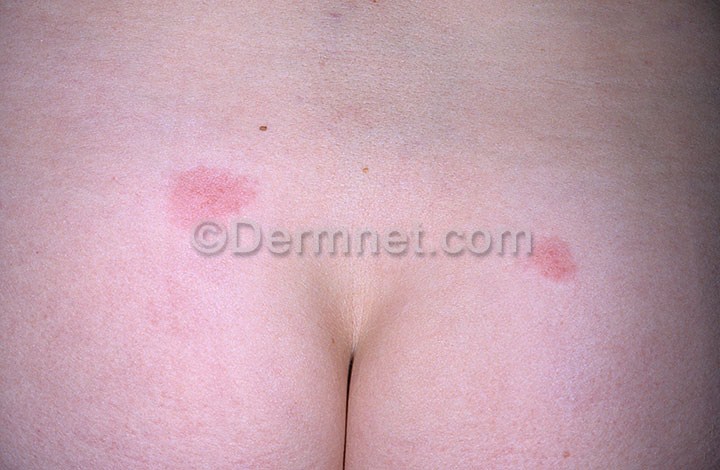
Disease: Warts Molluscum and other Viral Infections